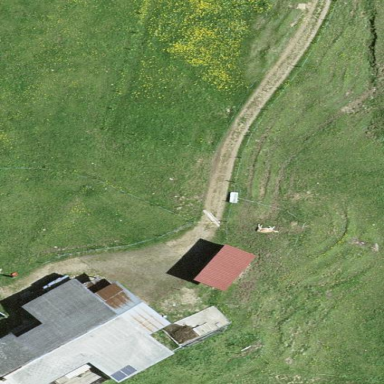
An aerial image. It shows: Farm with farmyard.